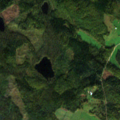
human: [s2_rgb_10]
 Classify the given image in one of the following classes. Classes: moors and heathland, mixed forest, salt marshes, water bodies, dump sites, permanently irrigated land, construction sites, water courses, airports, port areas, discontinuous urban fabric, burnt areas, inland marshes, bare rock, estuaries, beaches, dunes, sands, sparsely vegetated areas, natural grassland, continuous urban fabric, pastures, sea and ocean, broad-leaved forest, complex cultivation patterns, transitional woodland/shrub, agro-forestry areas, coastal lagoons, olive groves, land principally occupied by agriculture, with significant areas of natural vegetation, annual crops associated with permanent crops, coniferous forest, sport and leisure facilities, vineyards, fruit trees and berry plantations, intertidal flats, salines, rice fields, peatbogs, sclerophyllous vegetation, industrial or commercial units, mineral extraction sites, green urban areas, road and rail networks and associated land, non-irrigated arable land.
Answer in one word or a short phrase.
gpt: non-irrigated arable land, broad-leaved forest, coniferous forest, mixed forest, transitional woodland/shrub